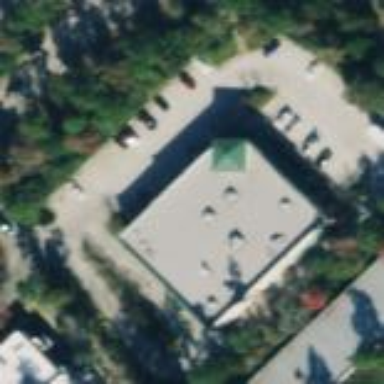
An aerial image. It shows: Building.